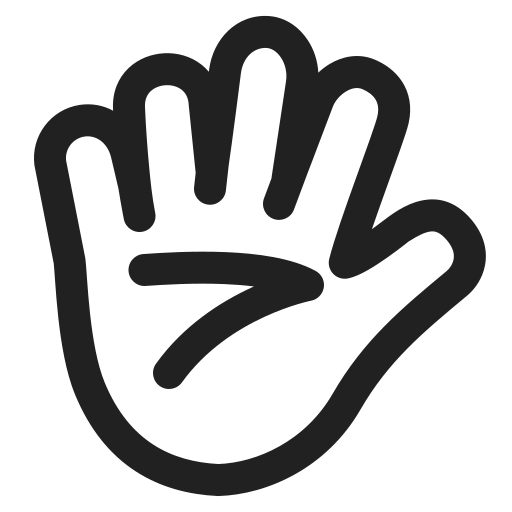
hand with fingers splayed high contrast default